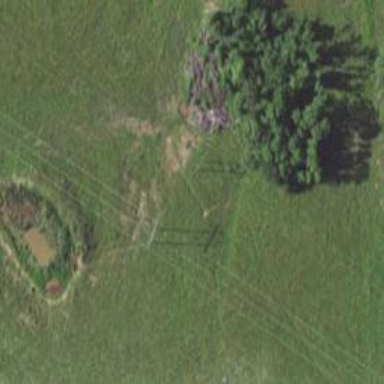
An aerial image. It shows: H-frame designed tower for power lines.